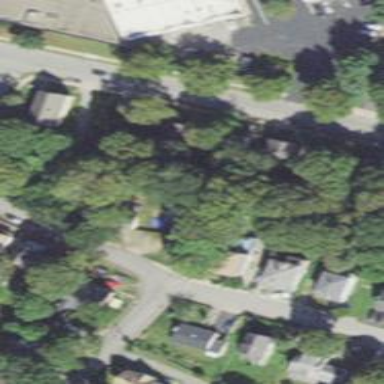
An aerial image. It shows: Residential driveway serving as service road.